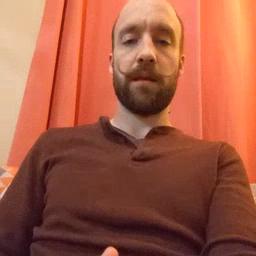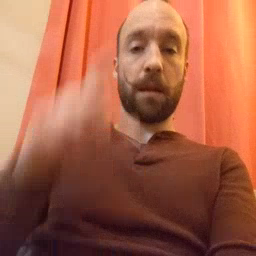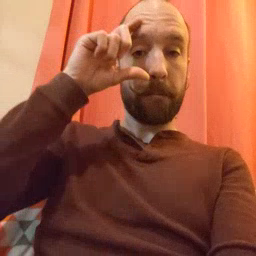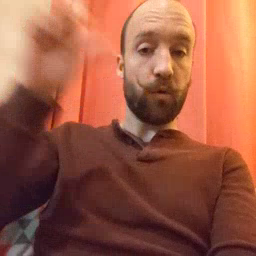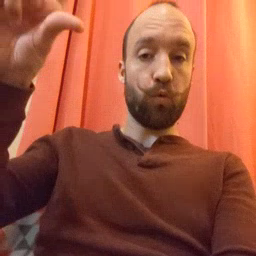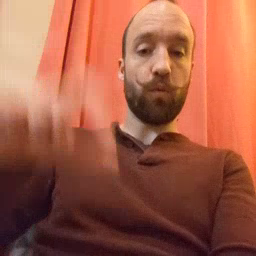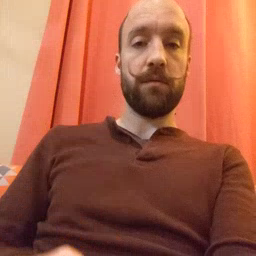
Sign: moon